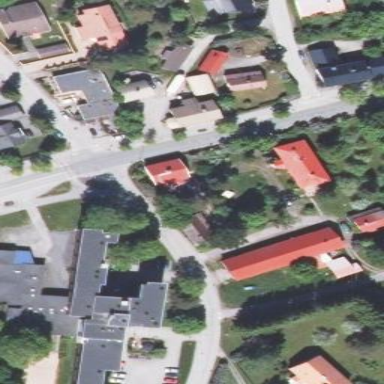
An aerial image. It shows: Building.